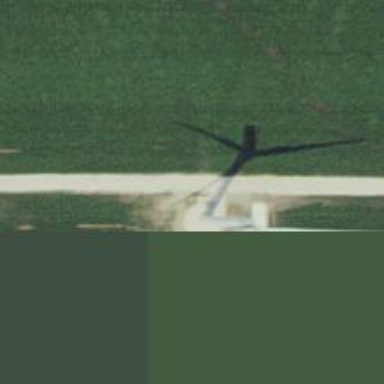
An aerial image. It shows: Wind generator powered by horizontal axis wind turbine.